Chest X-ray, PA view. Patient: 40 years old, sex F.
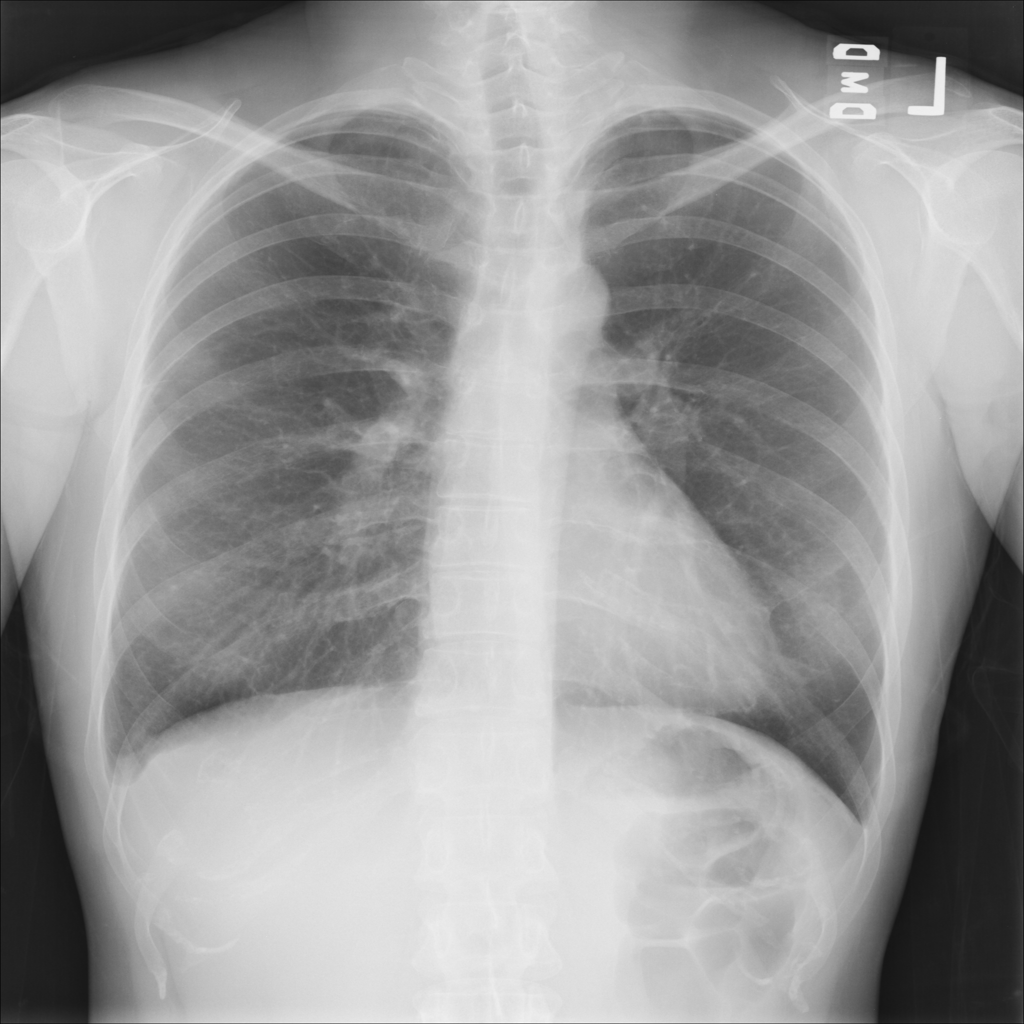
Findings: No Finding